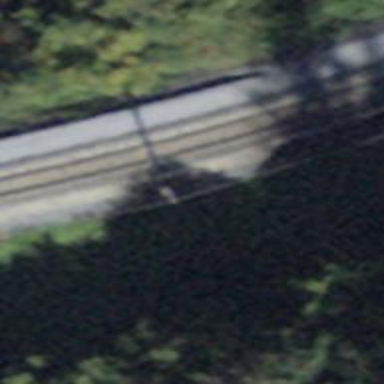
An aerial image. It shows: Narrow gauge railway with electrified contact lines.